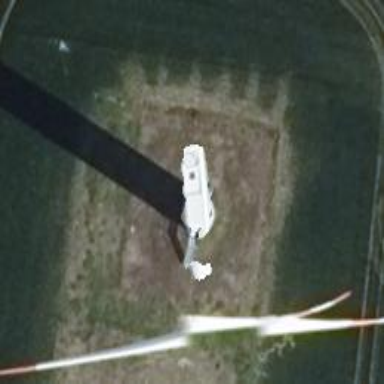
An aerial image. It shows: Wind generator powered by wind turbines of horizontal axis type. It is manufactured by Vestas.